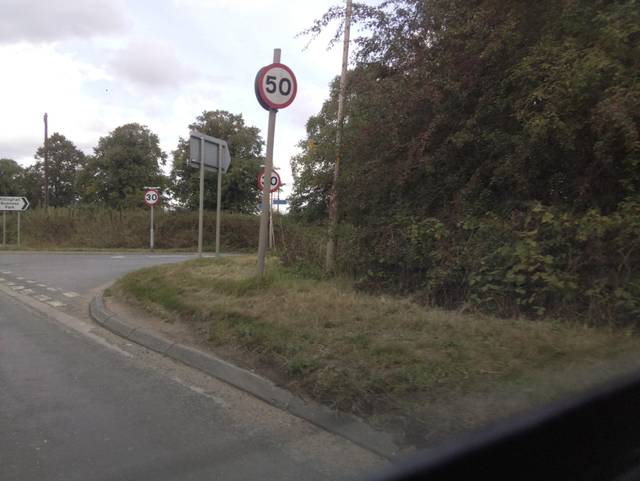
Region: United Kingdom
Coordinates: 54.034, -1.564